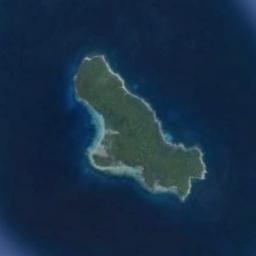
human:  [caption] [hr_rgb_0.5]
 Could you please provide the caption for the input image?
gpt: The long green island is surrounded by blue sea water  The island’s green plants flourish and there is a circle of white sand on the outside .

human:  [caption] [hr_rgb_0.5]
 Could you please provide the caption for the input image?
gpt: Different islands have different sizes of vegetation .

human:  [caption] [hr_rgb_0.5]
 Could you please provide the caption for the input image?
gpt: There are many trees on the island .

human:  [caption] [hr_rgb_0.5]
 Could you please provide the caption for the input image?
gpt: The island with dense vegetation is surrounded by deep blue waters .

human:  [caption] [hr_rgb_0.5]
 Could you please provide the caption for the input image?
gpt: The green island is on a blue sea .